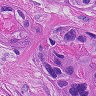
Metastatic tissue present: yes